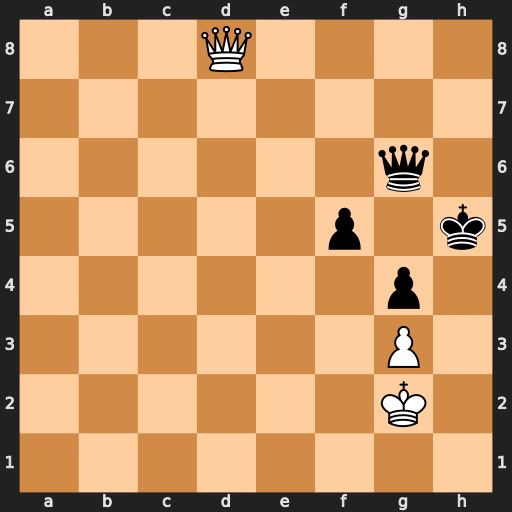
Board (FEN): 3Q4/8/6q1/5p1k/6p1/6P1/6K1/8
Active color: w
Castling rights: -
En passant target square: -
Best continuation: Qh4#